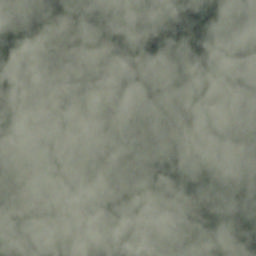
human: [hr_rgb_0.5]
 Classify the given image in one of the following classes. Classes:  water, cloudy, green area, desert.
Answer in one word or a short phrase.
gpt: cloudy